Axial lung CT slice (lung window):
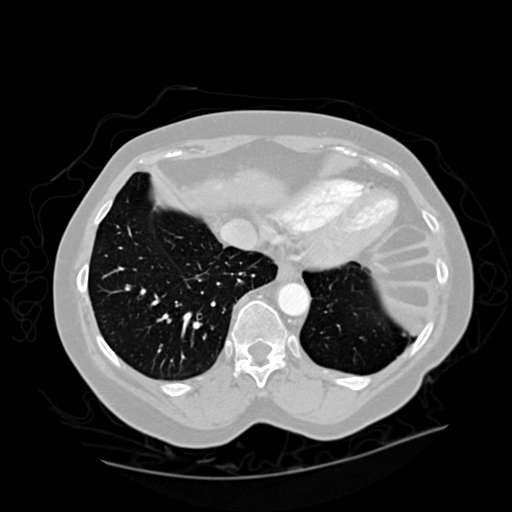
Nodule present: no